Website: crate-barrel
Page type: stored-credit-cards
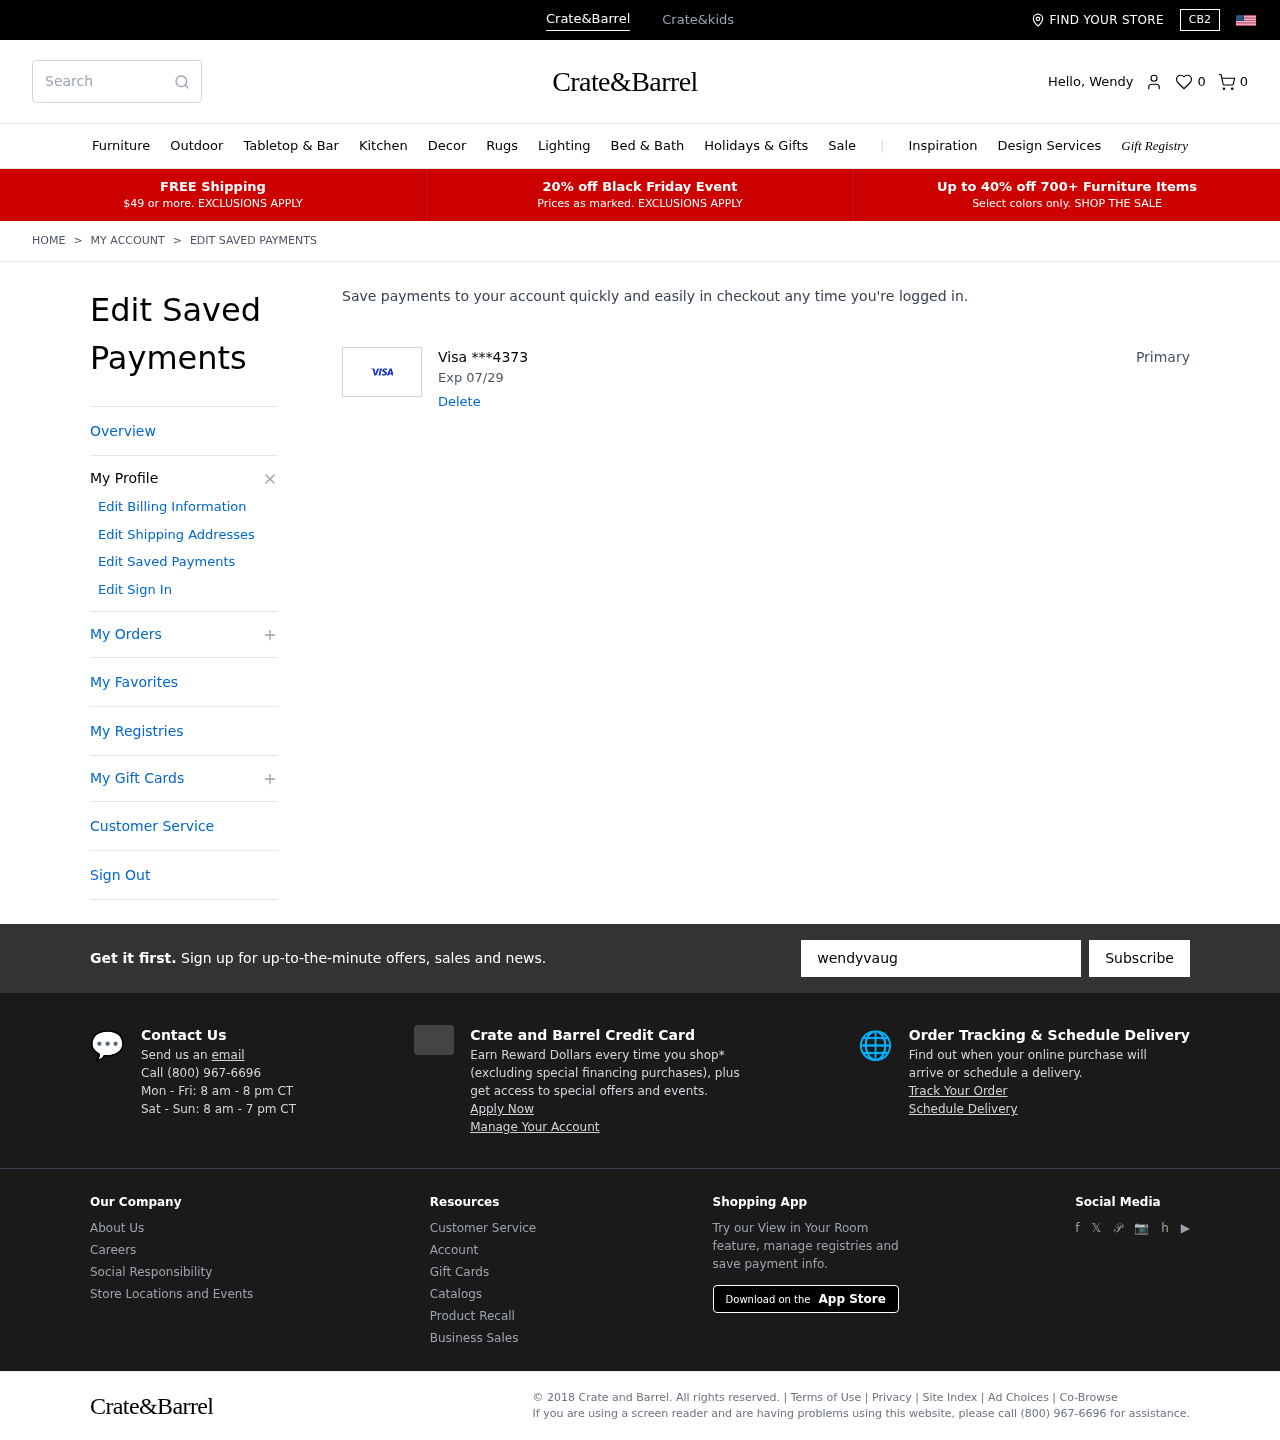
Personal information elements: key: PII_CARD_EXPIRY
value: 07/29
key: PII_CARD_LAST4
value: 4373
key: PII_CARD_TYPE
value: Visa
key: PII_FIRSTNAME
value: Wendy
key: PII_EMAIL
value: wendyvaughn@gmail.com
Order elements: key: ORDER_NUM_ITEMS
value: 0
Search elements: key: HEADER_SEARCH
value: Search
Other elements: key: FAVORITES_COUNT
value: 0